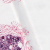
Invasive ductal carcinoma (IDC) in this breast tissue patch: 0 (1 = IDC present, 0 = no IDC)